Aerial crown-view tile of a tropical tree (Barro Colorado Island, Panama), acquired 20250915:
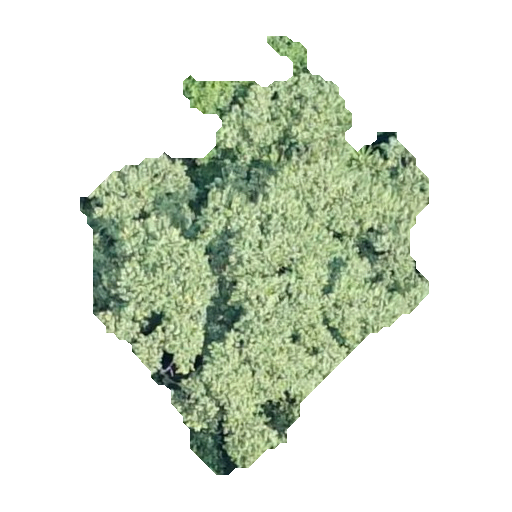
Species: Luehea seemannii
GBIF accepted scientific name: Luehea seemannii
Crown area: 125.043 m²